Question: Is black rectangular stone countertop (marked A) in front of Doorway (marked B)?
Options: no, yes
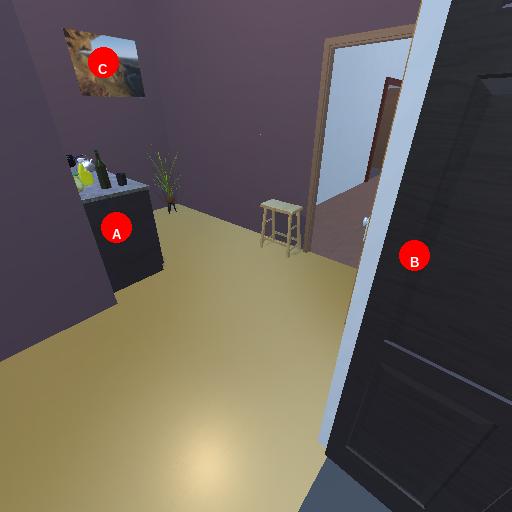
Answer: no